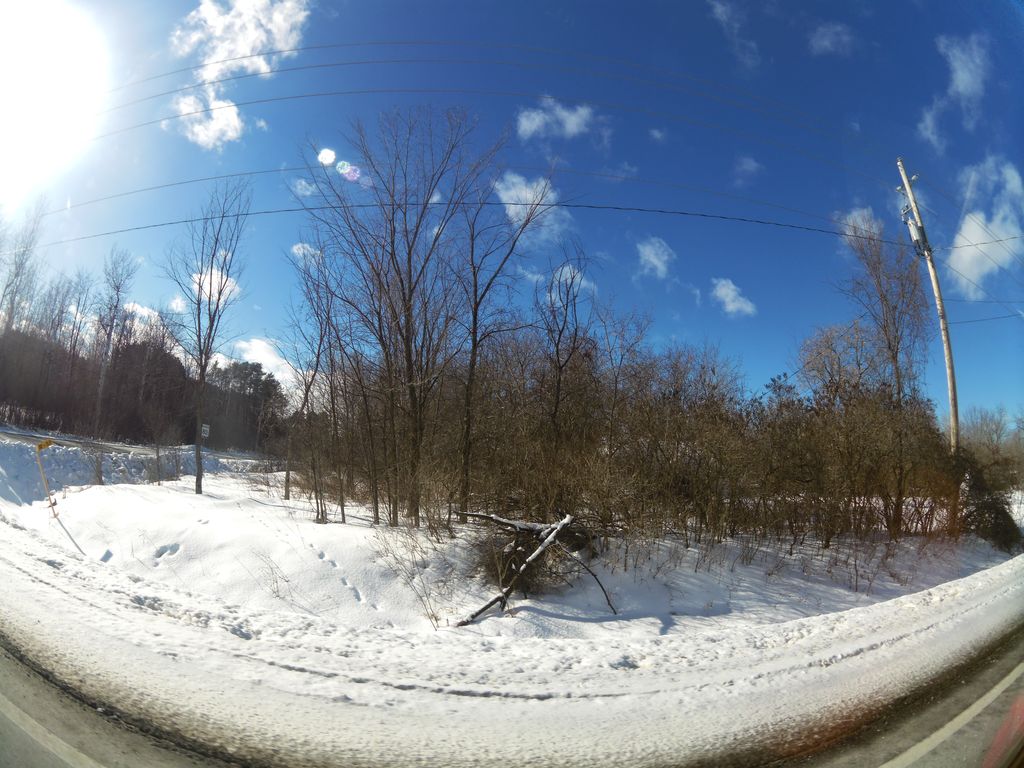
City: ottawa-gatineau